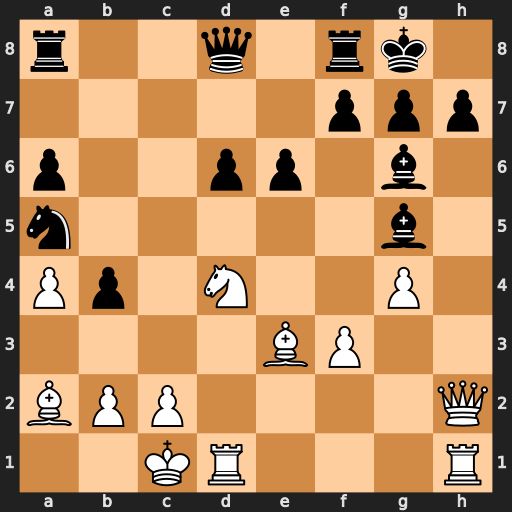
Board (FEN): r2q1rk1/5ppp/p2pp1b1/n5b1/Pp1N2P1/4BP2/BPP4Q/2KR3R
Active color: w
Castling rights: -
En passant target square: -
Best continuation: Bxg5 Qxg5+ f4 Qxg4 Rdg1 Qh5 Qxh5